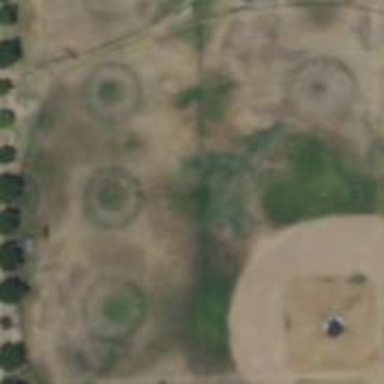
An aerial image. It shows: Baseball pitch for leisure land activities.